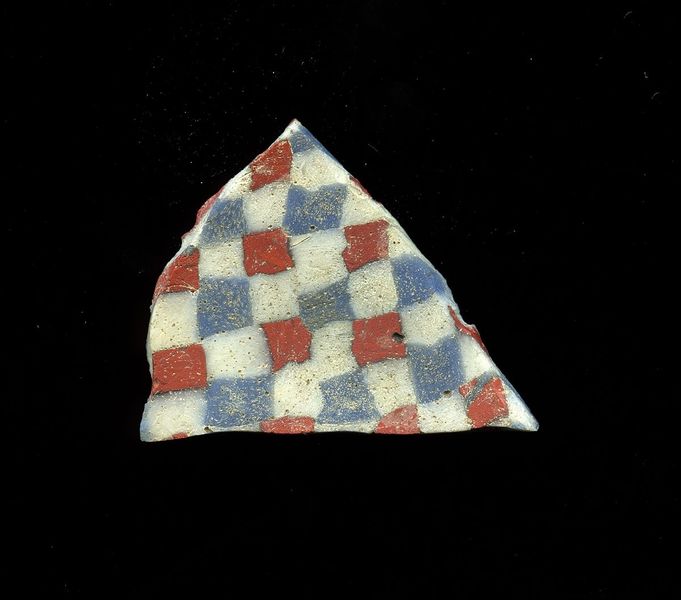
Titel: Fragment eines Gefäßes
Standort: Hamburg
Institution: Museum für Kunst und Gewerbe Hamburg
Schlagwörter: glas, antike, geschnitten, kaiserzeit, gepresst, aufbewahrung, schankgeschirr, gefäß, behälter, frühe kaiserzeit, prinzipat, römische, mittlere, späte